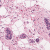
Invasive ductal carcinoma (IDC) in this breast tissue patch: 0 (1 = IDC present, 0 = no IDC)